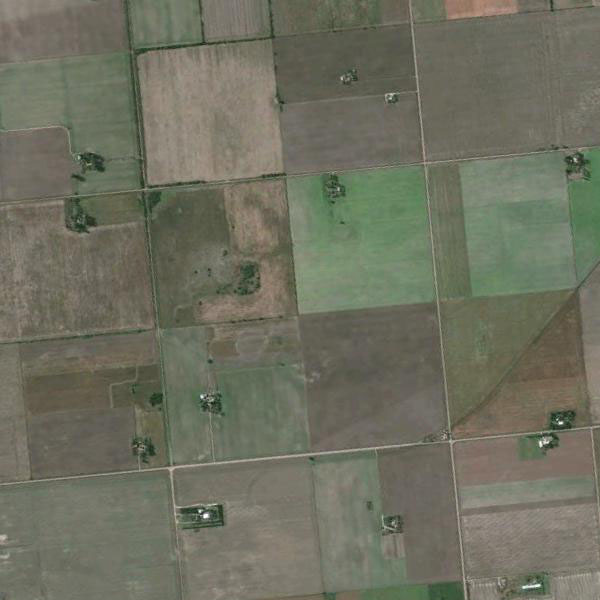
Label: Farmland